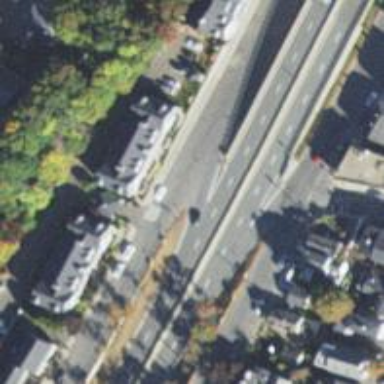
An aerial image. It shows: Trunk link highway.